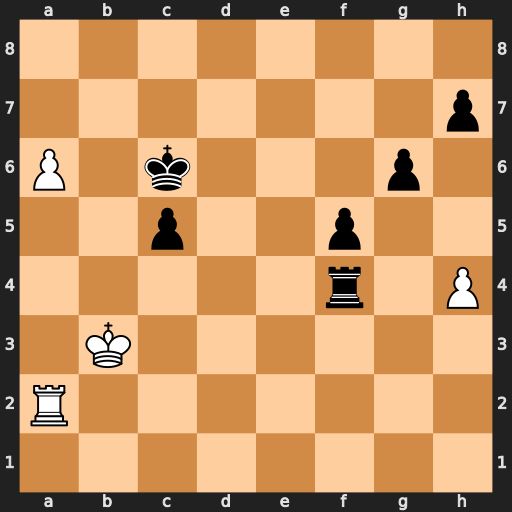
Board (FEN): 8/7p/P1k3p1/2p2p2/5r1P/1K6/R7/8
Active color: w
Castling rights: -
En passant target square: -
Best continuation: a7 Rf3+ Kc4